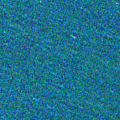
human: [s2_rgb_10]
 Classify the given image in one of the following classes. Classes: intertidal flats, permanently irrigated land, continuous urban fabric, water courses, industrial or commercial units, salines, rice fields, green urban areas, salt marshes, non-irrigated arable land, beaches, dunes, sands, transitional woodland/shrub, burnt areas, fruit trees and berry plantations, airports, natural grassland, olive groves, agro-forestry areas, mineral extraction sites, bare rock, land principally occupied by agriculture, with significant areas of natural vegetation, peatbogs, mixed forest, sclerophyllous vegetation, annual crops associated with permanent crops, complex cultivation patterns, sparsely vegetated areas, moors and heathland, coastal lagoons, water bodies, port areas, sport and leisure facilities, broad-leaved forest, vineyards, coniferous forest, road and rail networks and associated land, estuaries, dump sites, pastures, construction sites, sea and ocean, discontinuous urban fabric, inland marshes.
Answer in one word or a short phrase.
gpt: sea and ocean